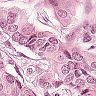
Metastatic tissue present: yes